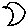
Label: moon